Question: Hia, got a one to many relation for chars and items. one char can hold a specific item, same item can be used by others.
The CharInfo is defined as follows:
'''
@property (nonatomic, retain) ItemInfo * slotEar;
'''
CharInfo.slotEar is a reference to the item. It is optional, min count 1, max count 1 and delete rule Nulify.
ItemInfo is defined as:
'''
@property (nonatomic, retain) NSSet* slotEar;
'''
ItemInfo.slotEar is a reference to the char. It is optional, one to many and delete rule Nulify.
They are referencing to each other.
There is an additional class that works with the data. It does hold the reference as well and provide it for storing.
'''
ItemInfo *slotEar;
'''
CharInfo get created before saving like this:
When I save the CharInfo, I set the ItemInfo (from my structure) in the aproviate slot.
'''
CharInfo *charInfo = [NSEntityDescription
insertNewObjectForEntityForName:@"CharInfo"
inManagedObjectContext:managedObjectContext];
charInfo.slotEar = currentChar.slotEar;
'''
Saving the context works.
When I try to load the CharInfo from store, it works most of the time from now. After relaunching he does crash at this line.
'''
curentChar.slotEar = charInfo.slotEar;
'''
If there was no item reference (nil) then all is fine.
Unfortunately the crash is more a halt. No error is given, he just stops at that line in the debugger and the green description next to the link says: EXC_BAD_ACCESS
Seems something is wrong with the reference I save or the way how I try to take it from the CharInfo to my class. Any idea?
Screenshot added:

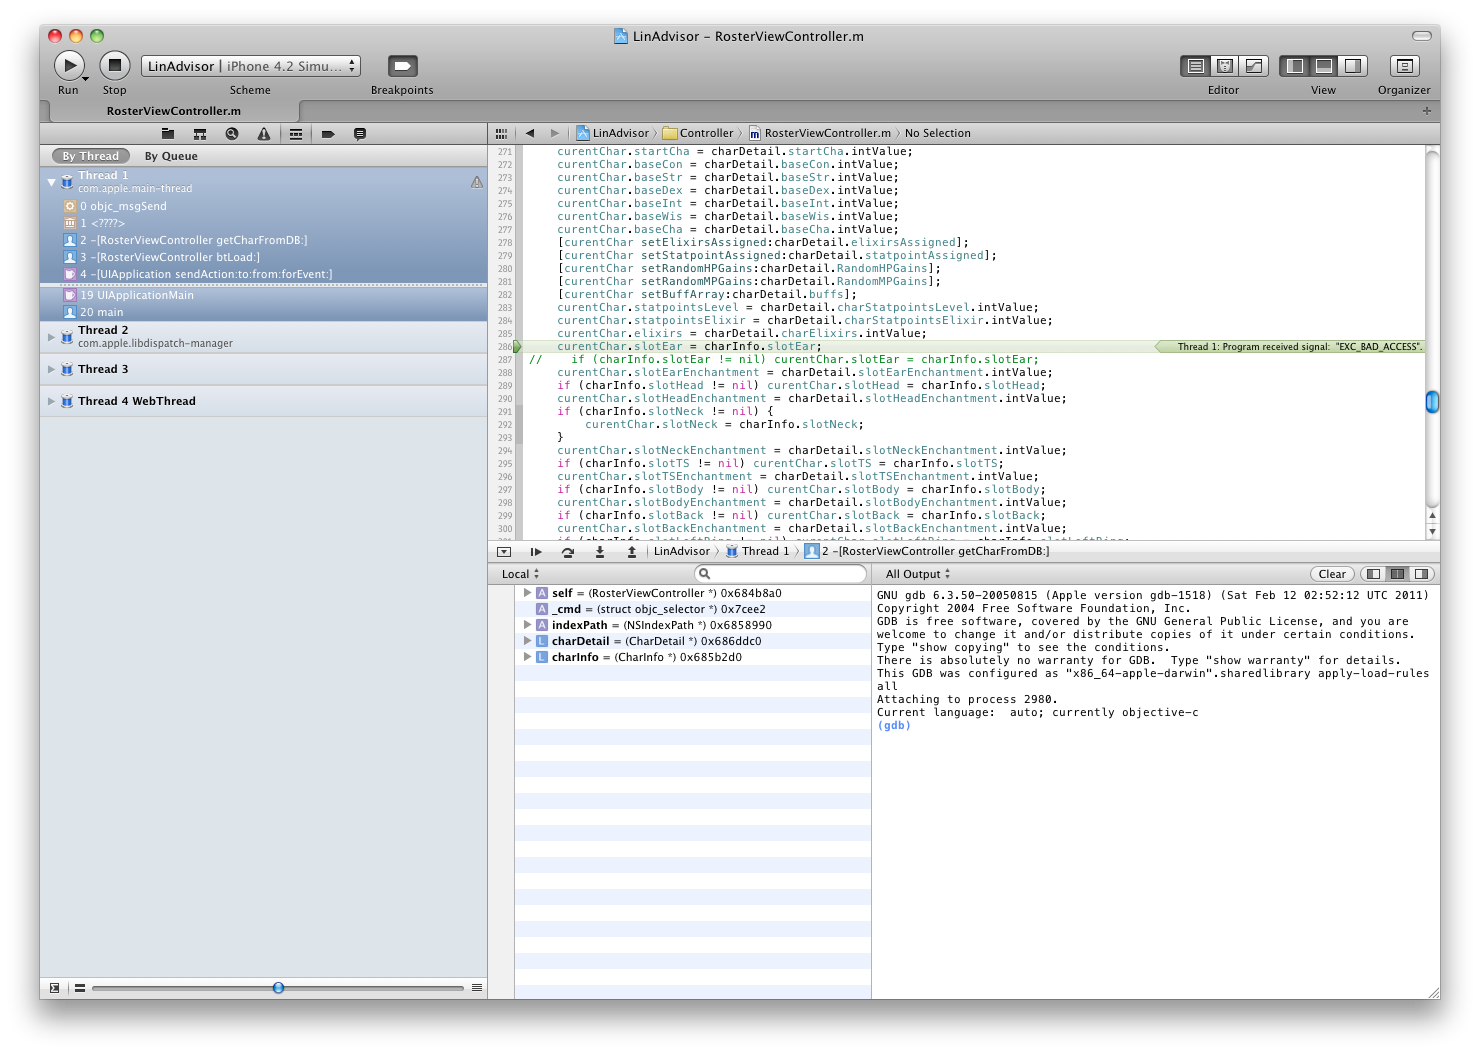
Answer: No bug with core data or the worker class ivars, but with an int array with 6 ints filled with 100 ints.